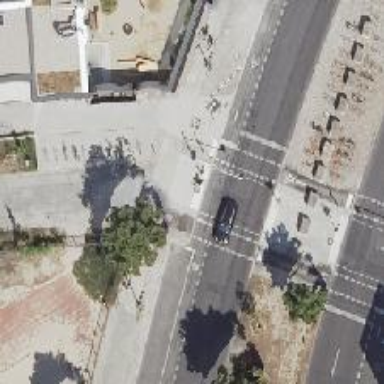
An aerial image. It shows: Crossing with traffic signals and right kerb extension.